Aerial crown-view tile of a tropical tree (Barro Colorado Island, Panama), acquired 20240611:
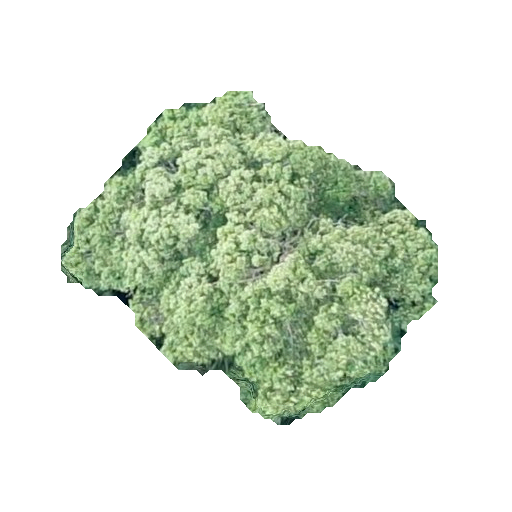
Species: Aspidosperma desmanthum
GBIF accepted scientific name: Aspidosperma desmanthum
Crown area: 121.265 m²